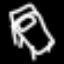
Label: bed